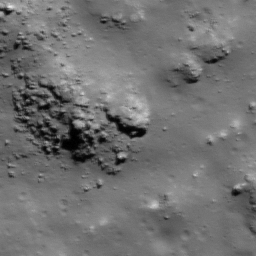
Pit: Tycho 19
Host crater: Tycho
Host type: impact_melt
Lunar coordinates: latitude -43.1, longitude 349.418